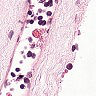
Metastatic tissue present: no